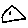
Label: triangle